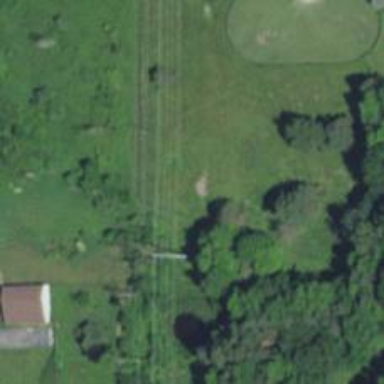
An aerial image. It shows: Power pole.